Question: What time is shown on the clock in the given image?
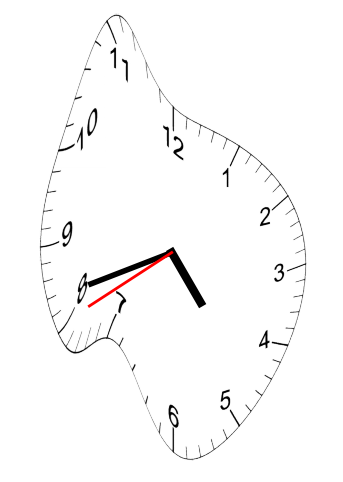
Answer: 04:41:40